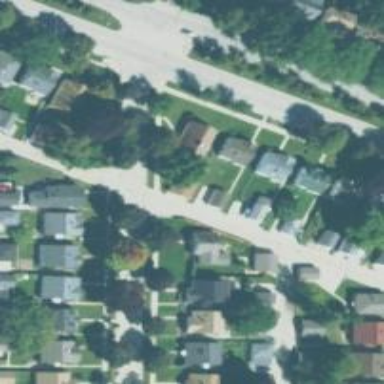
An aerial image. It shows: Alley classified as service road.